Question: I have been searching and experimenting on this for a while, but I just can't find out what I'm doing wrong.
I want to make an app with a menu, and from that menu, you can get to a 'TableViewcontroller' with a title bar. I found out that, in order to get this title bar, you need to "insert" 'UITableViewController' into a 'UINavigationController'. this is where I'm stuck.
let's not mind / forget the menu from the app for now, because i know how to switch view controllers when user taps a button.
in my AppDelegate.m I have:
'''
- (BOOL)application:(UIApplication *)application didFinishLaunchingWithOptions:(NSDictionary *)launchOptions
{
self.window = [[UIWindow alloc] initWithFrame:[[UIScreen mainScreen] bounds]];
// Override point for customization after application launch.
TableViewController *tableView = [[UITableViewController alloc] initWithStyle:UITableViewStylePlain];
self.navController = [[UINavigationController alloc] initWithRootViewController:tableView];
self.window.rootViewController = navController;
[self.window makeKeyAndVisible];
return YES;
}
'''
in my AppDelegate.h file I Have:
'''
@interface AppDelegate : UIResponder <UIApplicationDelegate>{
UINavigationController *navcontroller;
}
@property (strong, nonatomic) IBOutlet UIWindow *window;
@property (nonatomic, retain) IBOutlet UINavigationController *navController;
'''
I have 2 classer, 'UITableViewController' and NavigationView.
In the 'UITableViewController', I made an array called 'tableRows':
'''
tableRows = [[NSArray arrayWithObjects:@"1", @"2", nil] init];
'''
the 'numberOfSectionsInTableView' is set as 1 and the 'numberOfRowsInSection' is set as 'return tableRows.count;'
I left my NavigationView.m untouched, except that I tried to set a title in it.
in my 'NavigationView.xib', I tried to make the connection between the 'UITableViewController' and the 'UINavigationController'.
- - 'UIWindow''AppDelegate.h'- 'UINavigationController''navController''AppDelegate.h'- 'UINavigationController''UITableViewController'
Now my problem is, with or without the connections in IB, whatever I try to change in my table, or in the titlebar, it does not change when I run the app.
Does anybody know what I'm doing wrong? I'm using xcode 4.6, so lots of the tutorials I've checked are not very useful, because they are made with older versions of xcode. please help me, Thank you in advance!
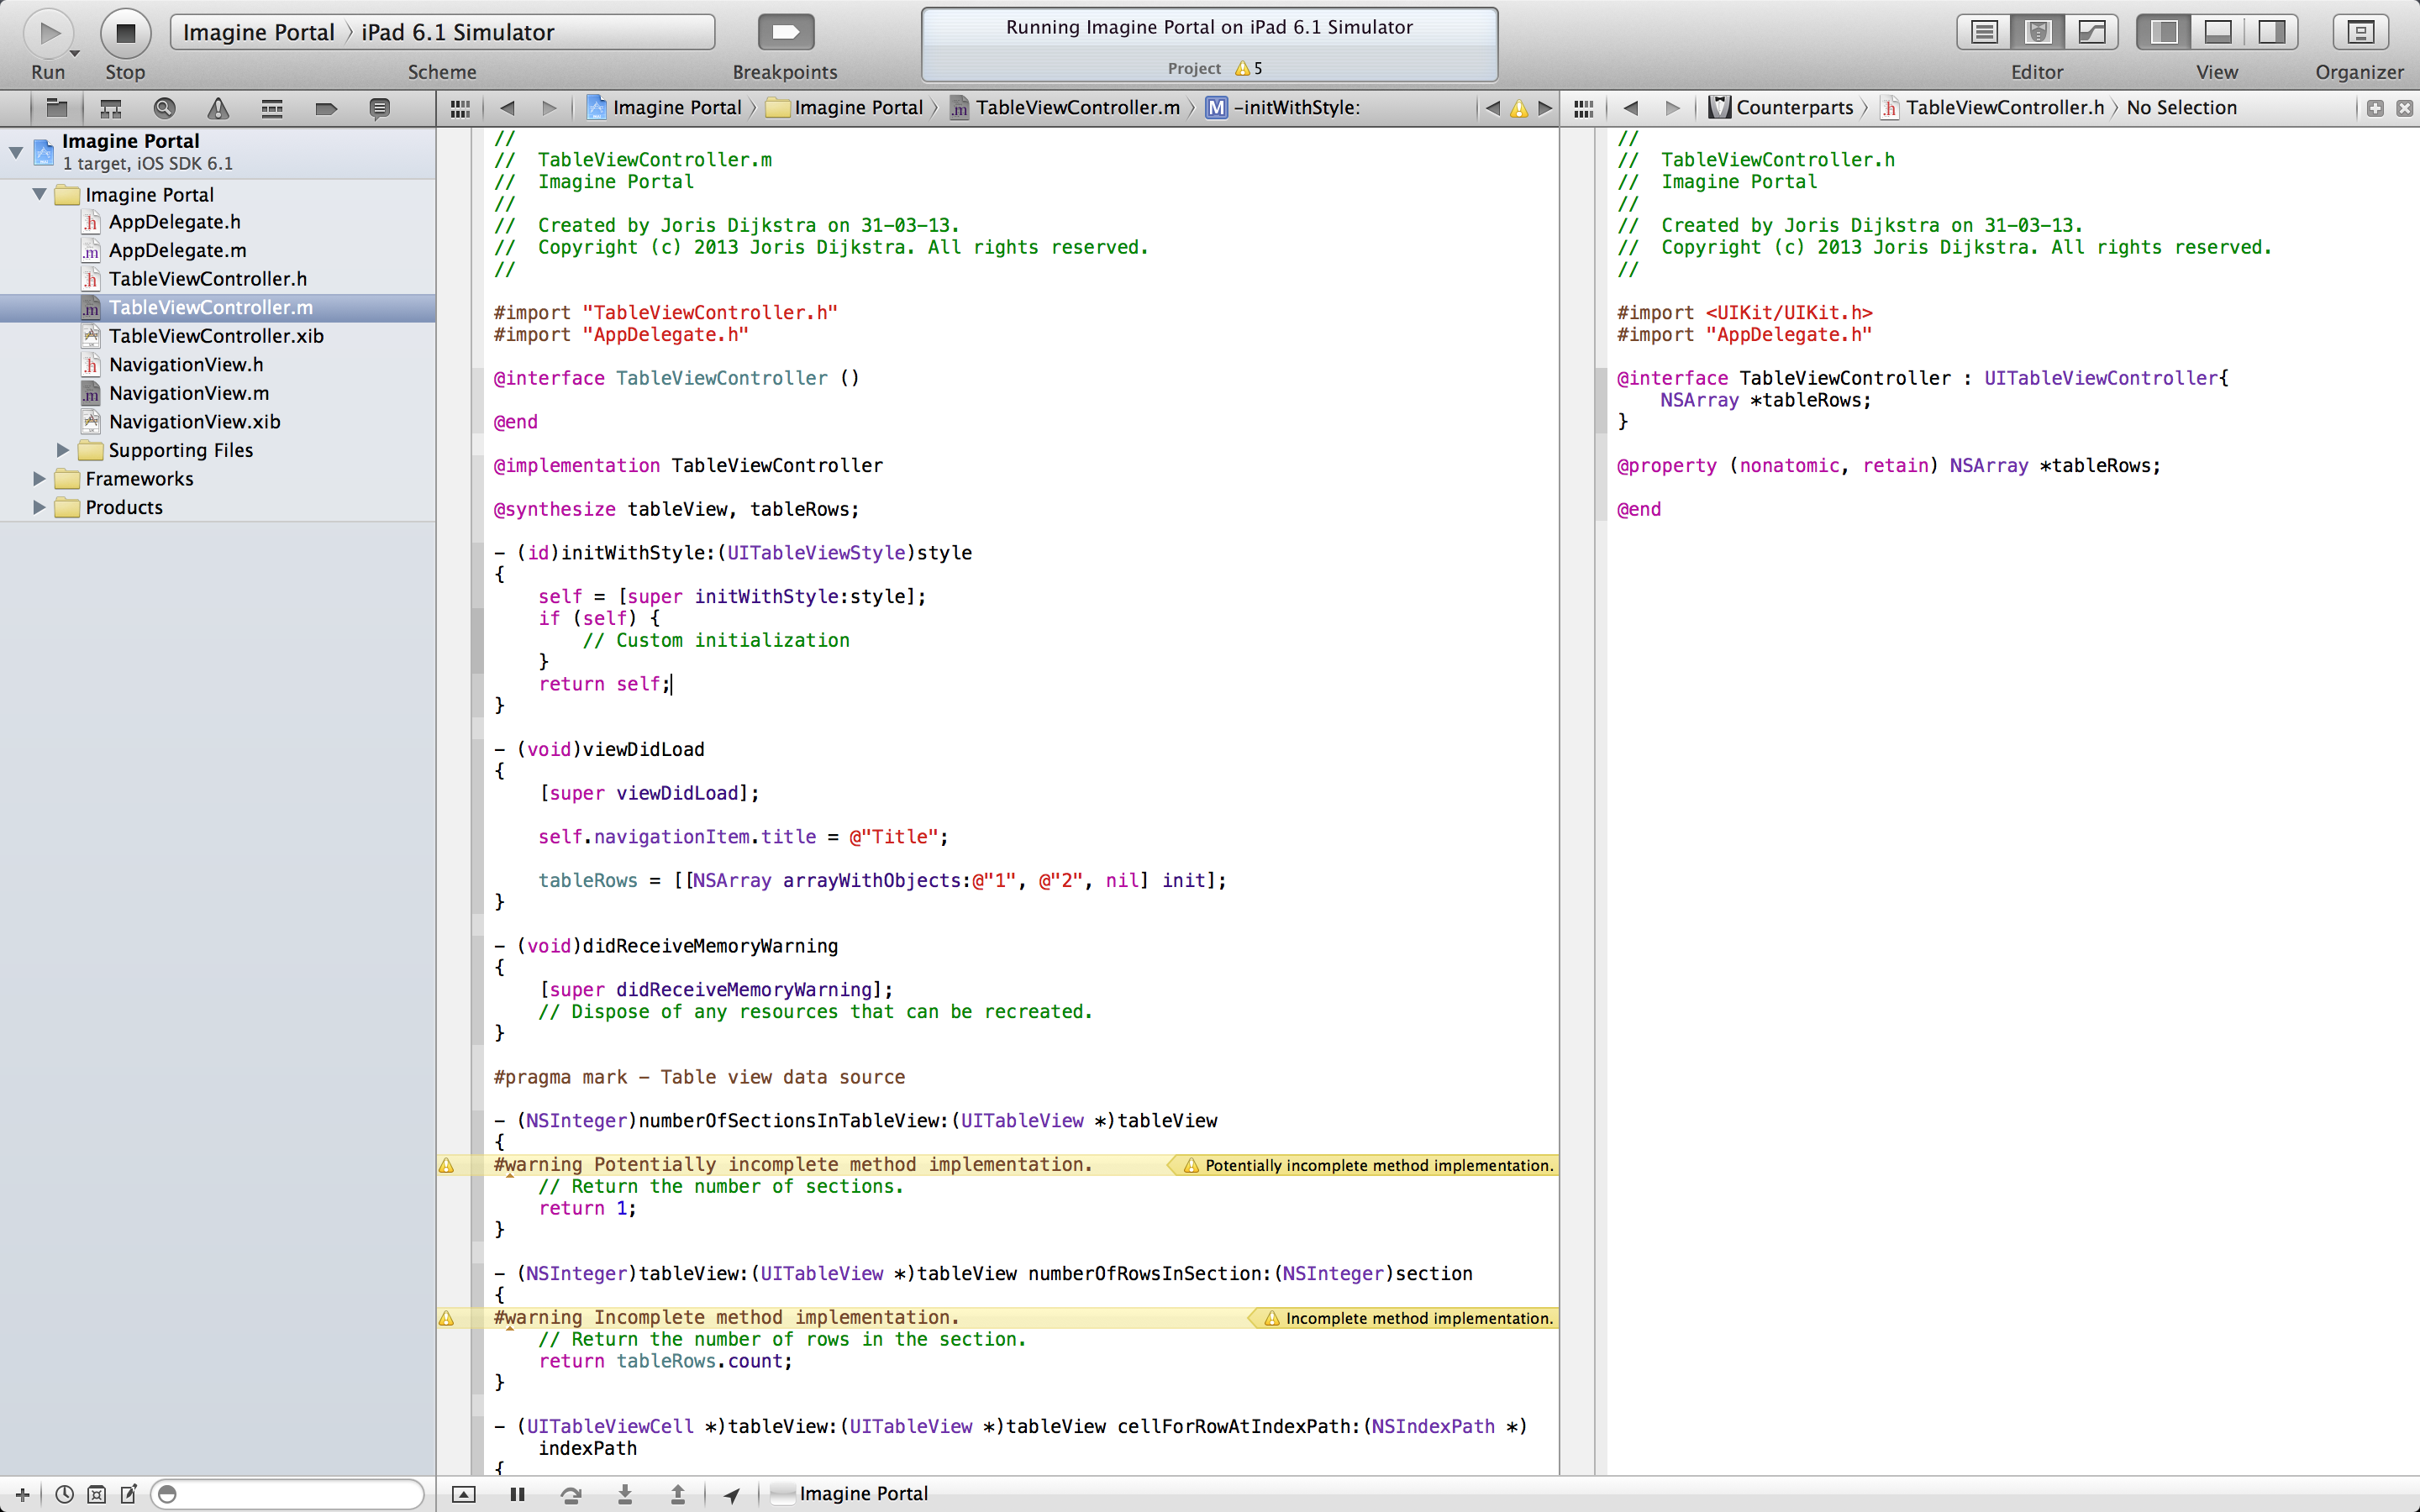
Answer: in you 'AppDelegate' replace this line
'''
TableViewController *tableView = [[UITableViewController alloc] initWithStyle:UITableViewStylePlain];
'''
with this
'''
TableViewController *tableView = [[TableViewController alloc] initWithStyle:UITableViewStylePlain];
'''